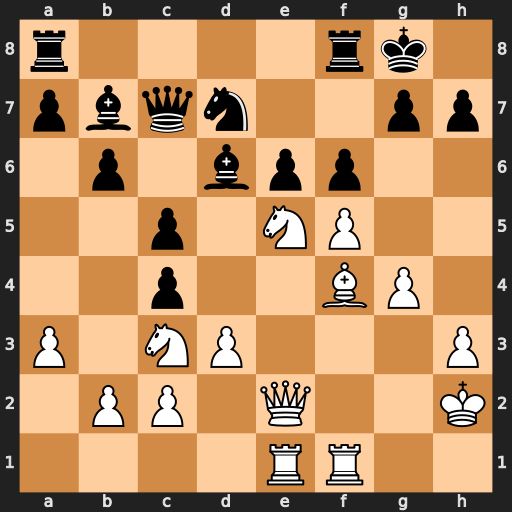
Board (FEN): r4rk1/pbqn2pp/1p1bpp2/2p1NP2/2p2BP1/P1NP3P/1PP1Q2K/4RR2
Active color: w
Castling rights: -
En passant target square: -
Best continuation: Nb5 Nxe5 Nxc7